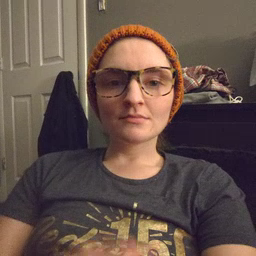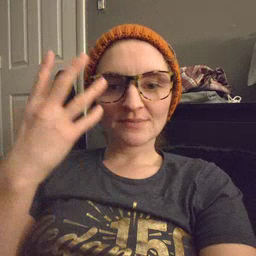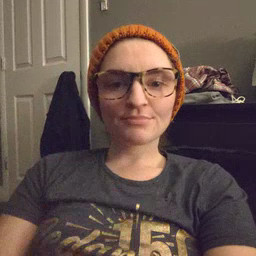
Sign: sleep